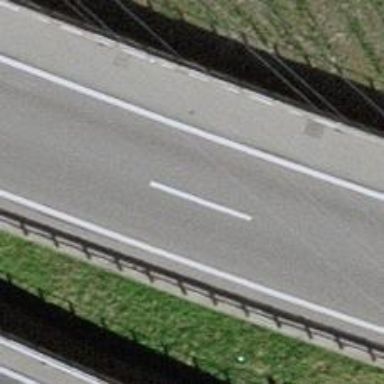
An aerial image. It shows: Motorway bridge.